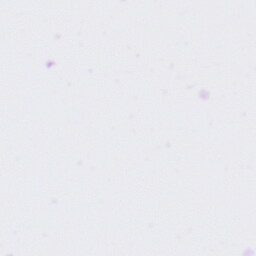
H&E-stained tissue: Tonsil